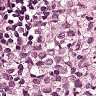
Metastatic tissue present: yes